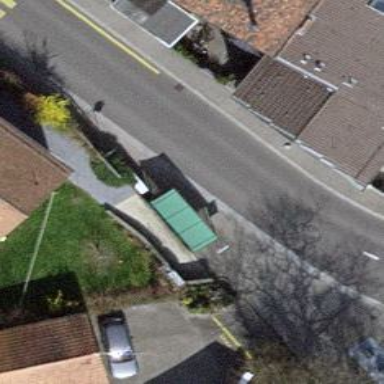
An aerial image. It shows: Bus stop with designated public transport stop position.